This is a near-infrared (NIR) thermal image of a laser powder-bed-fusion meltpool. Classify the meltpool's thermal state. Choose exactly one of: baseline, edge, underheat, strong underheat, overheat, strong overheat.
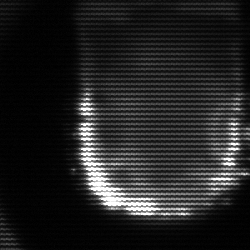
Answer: baseline